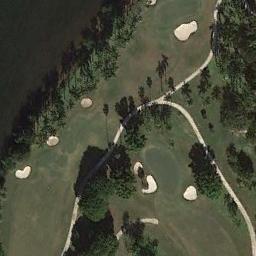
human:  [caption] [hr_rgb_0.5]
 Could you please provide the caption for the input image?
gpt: There are several bunkers and lakes and a few paths and many trees on a large green lawn on the golf course .

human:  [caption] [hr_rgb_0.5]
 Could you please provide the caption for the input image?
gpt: Many trees are near the golf course .

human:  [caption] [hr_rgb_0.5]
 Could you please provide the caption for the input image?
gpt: There are several rows of trees on this lawn .

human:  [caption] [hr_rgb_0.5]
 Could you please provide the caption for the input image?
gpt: The golf course has a lake, A putting green, Some fairways, Roads, Barrier trees and sandpits .

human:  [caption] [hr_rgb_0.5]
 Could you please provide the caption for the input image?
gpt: There are some bunkers beside a lake on the golf course .